Aerial crown-view tile of a tropical tree (Barro Colorado Island, Panama), acquired 20240918:
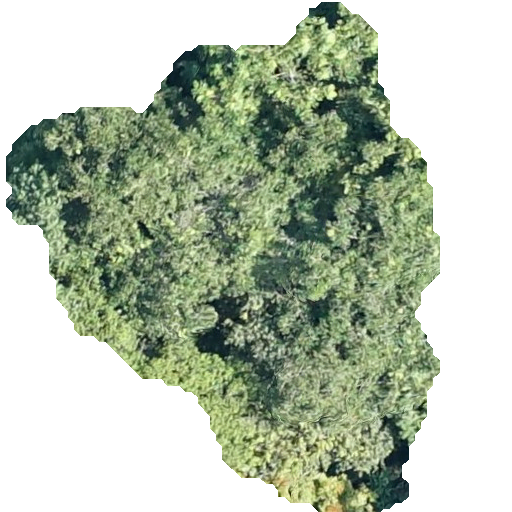
Species: Dipteryx oleifera
GBIF accepted scientific name: Dipteryx oleifera
Crown area: 221.459 m²